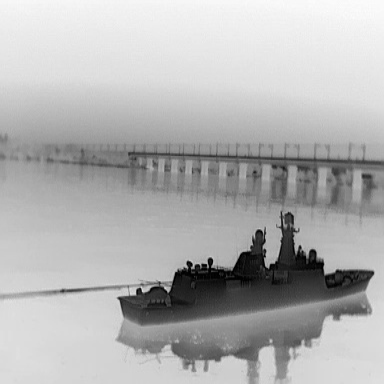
There is a warship in the infrared image.